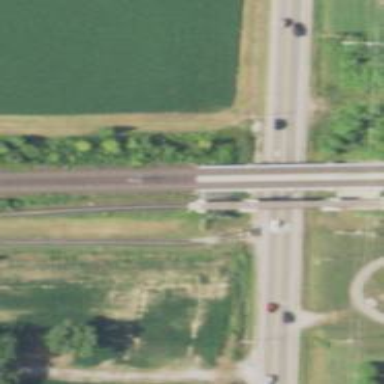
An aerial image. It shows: Bridge for cycleway.